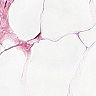
Metastatic tissue present: no